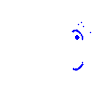
Particle: electron